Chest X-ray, AP view. Patient: 68 years old, sex M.
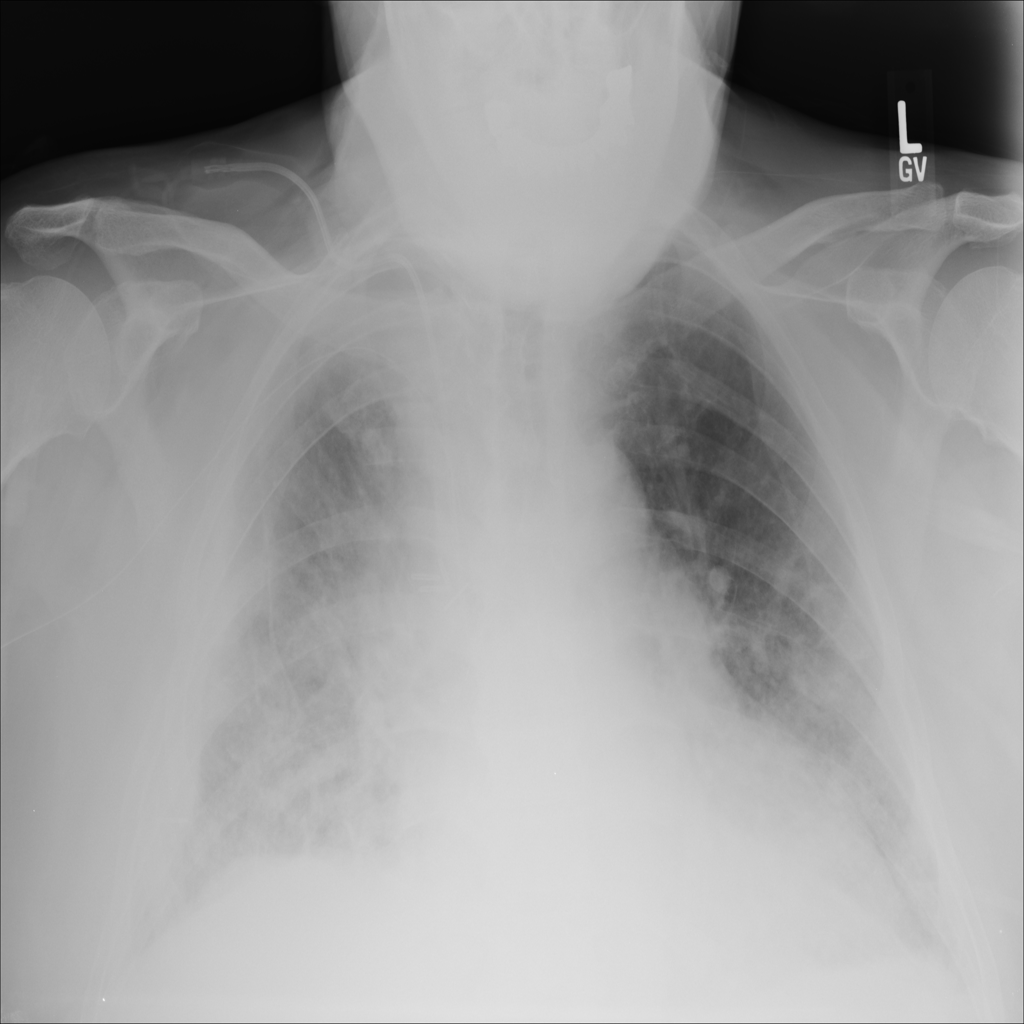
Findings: Pleural_Thickening